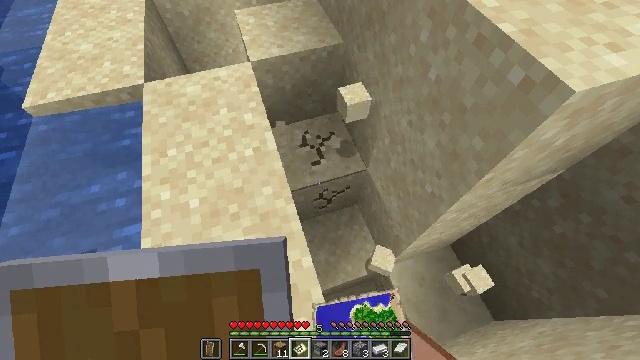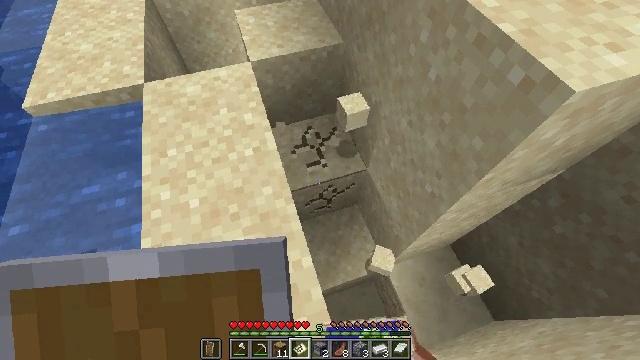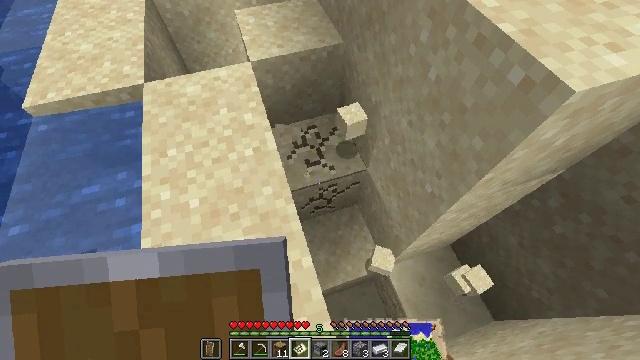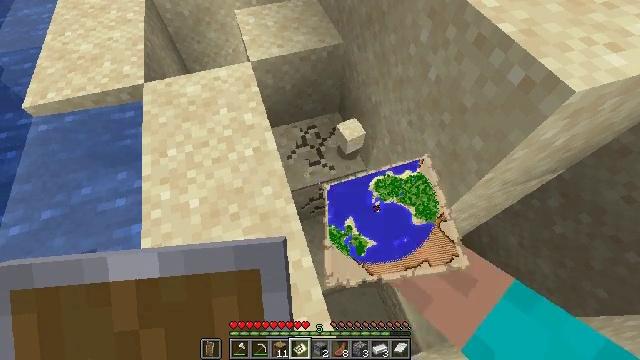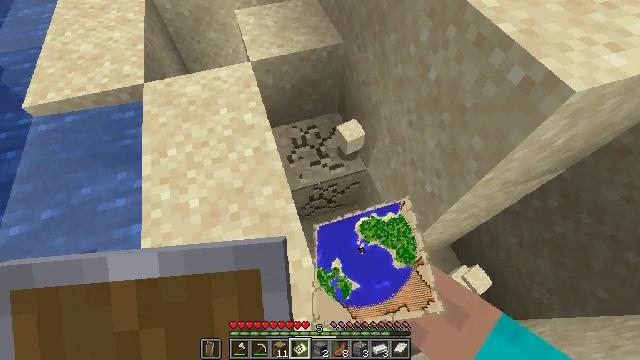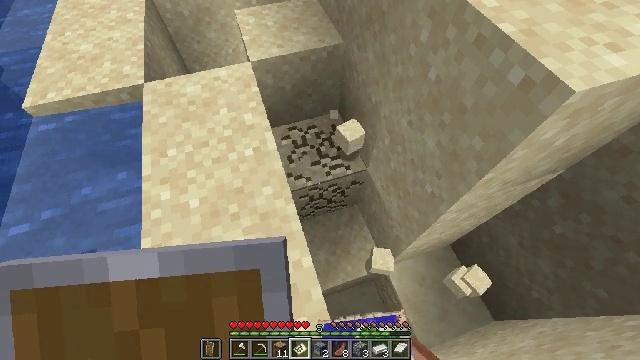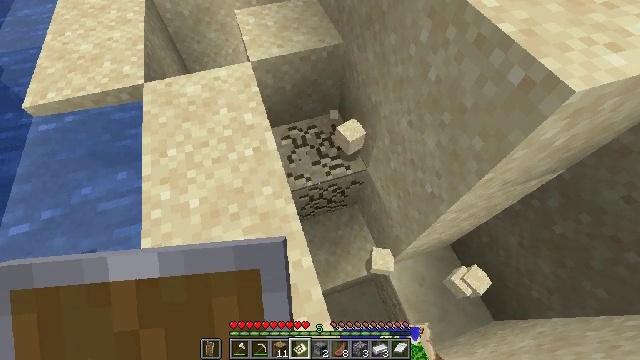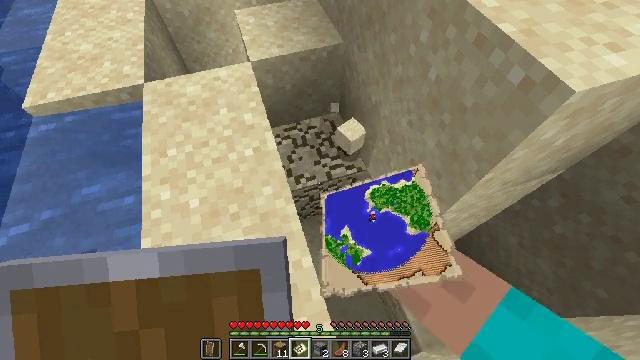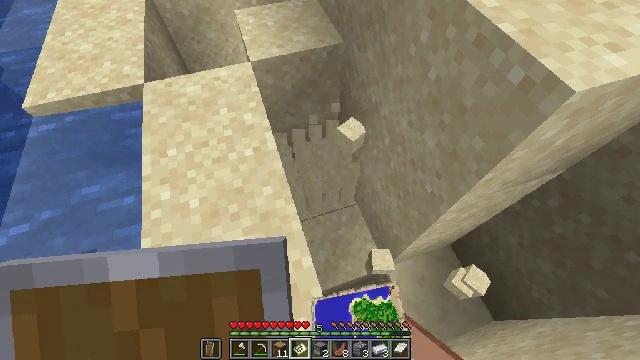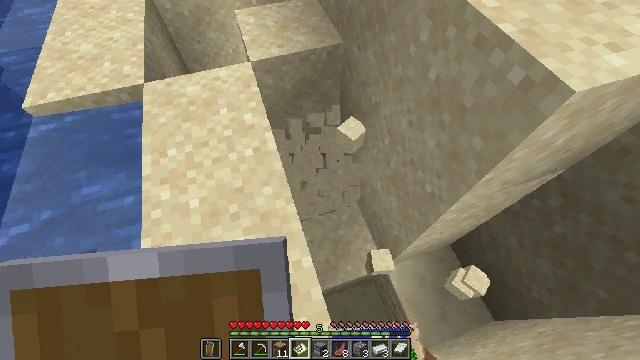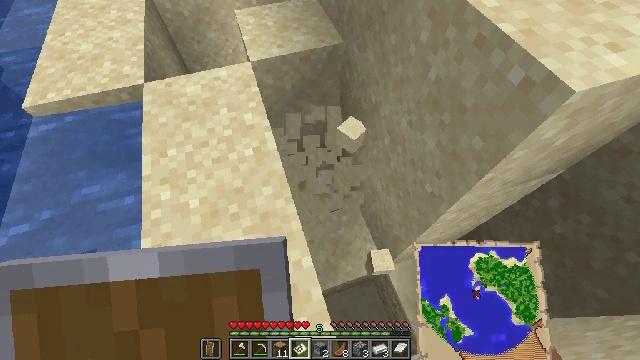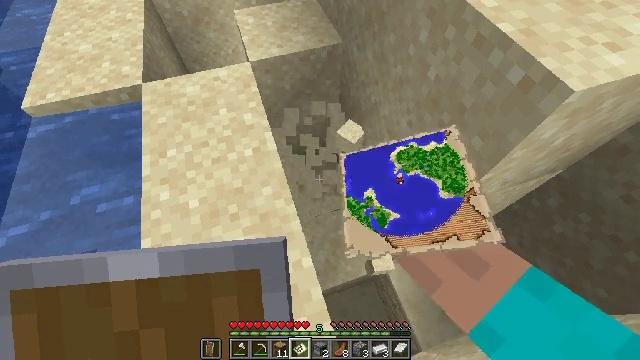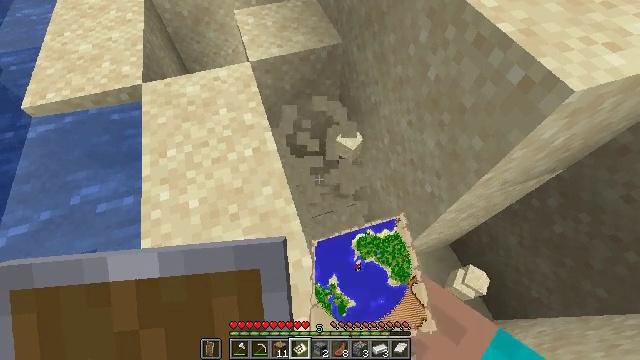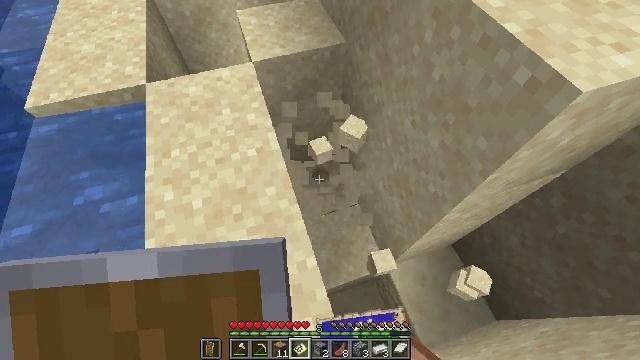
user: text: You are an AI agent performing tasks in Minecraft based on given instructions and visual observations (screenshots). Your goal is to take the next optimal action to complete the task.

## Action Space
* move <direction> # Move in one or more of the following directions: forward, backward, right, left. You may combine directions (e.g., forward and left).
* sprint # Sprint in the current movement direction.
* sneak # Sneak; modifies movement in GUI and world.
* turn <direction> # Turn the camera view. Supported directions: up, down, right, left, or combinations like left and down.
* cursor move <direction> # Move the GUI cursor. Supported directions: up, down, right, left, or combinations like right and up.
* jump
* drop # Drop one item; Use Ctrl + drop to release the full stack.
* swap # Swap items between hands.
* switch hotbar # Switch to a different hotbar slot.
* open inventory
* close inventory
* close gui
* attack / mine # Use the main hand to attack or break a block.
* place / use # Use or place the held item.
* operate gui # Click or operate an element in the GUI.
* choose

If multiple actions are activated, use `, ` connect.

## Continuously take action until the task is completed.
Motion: motion action
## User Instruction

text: Gather sand from the desert.
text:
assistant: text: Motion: attack / mine
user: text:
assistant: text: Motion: attack / mine
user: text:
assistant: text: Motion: attack / mine
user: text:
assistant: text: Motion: attack / mine
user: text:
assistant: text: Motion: attack / mine
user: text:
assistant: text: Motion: attack / mine
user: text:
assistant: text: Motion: attack / mine
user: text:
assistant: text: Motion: attack / mine
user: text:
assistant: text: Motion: attack / mine
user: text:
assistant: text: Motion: attack / mine
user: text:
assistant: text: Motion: attack / mine
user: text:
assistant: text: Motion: attack / mine
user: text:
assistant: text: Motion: move left, attack / mine
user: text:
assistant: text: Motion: attack / mine